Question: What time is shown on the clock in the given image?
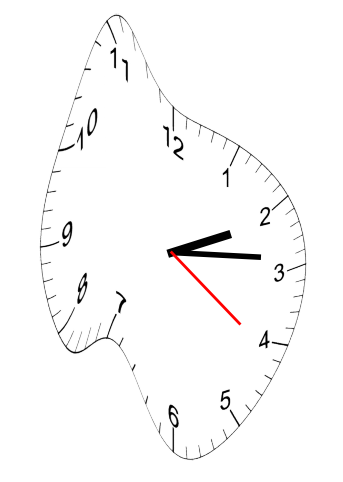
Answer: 02:14:21